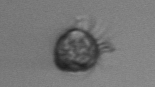
Label: Ciliophora